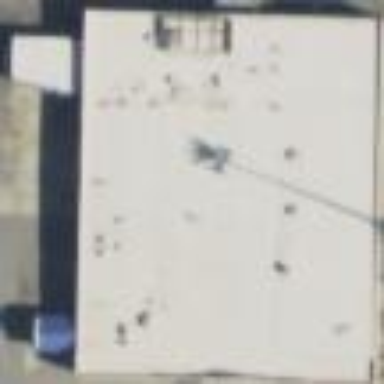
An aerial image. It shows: Warehouse building.